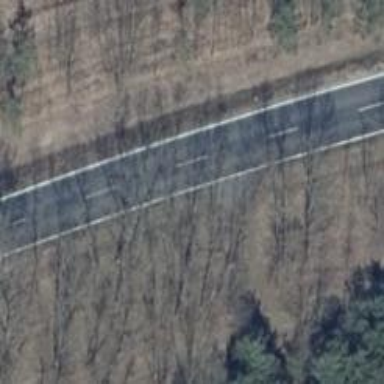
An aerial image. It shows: Dirt track road with grade 4 track type.